Interaction volume radius: 5 \u00c5
Interaction volume height: 20 \u00c5
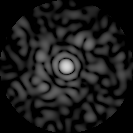
Disorder parameter: 0.8518